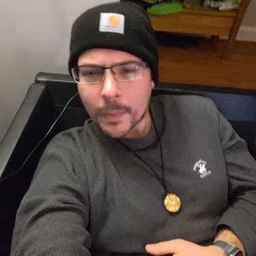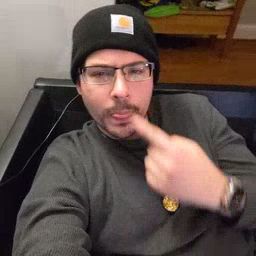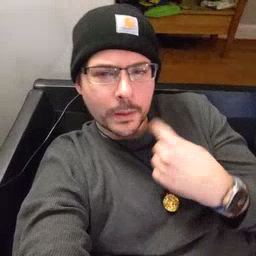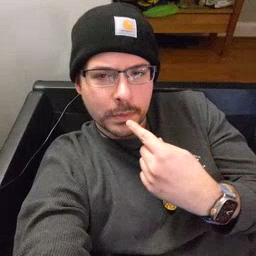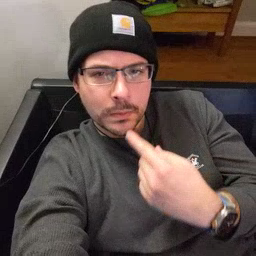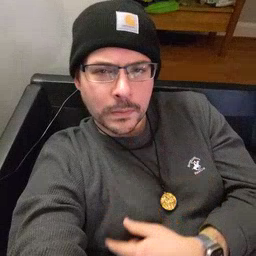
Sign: lips